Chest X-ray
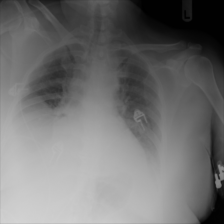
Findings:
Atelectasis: negative
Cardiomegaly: negative
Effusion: negative
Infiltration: negative
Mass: negative
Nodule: negative
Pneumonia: negative
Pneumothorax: negative
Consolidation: negative
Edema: negative
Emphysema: negative
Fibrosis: negative
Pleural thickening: negative
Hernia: negative